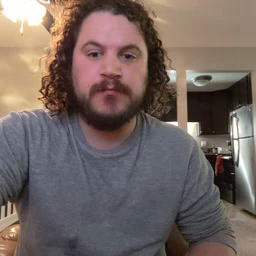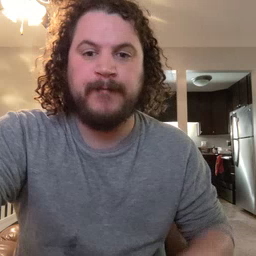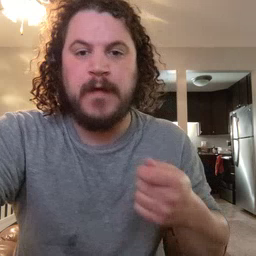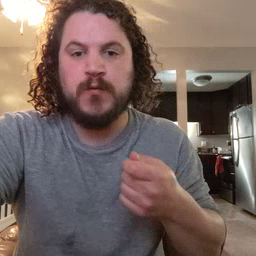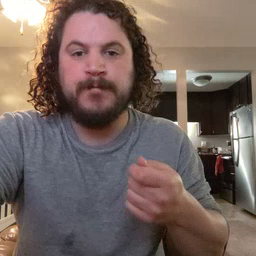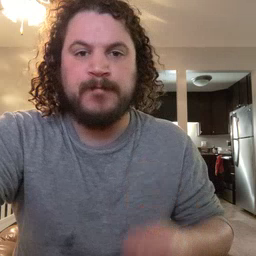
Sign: vacuum